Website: home-depot
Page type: newsletter-management
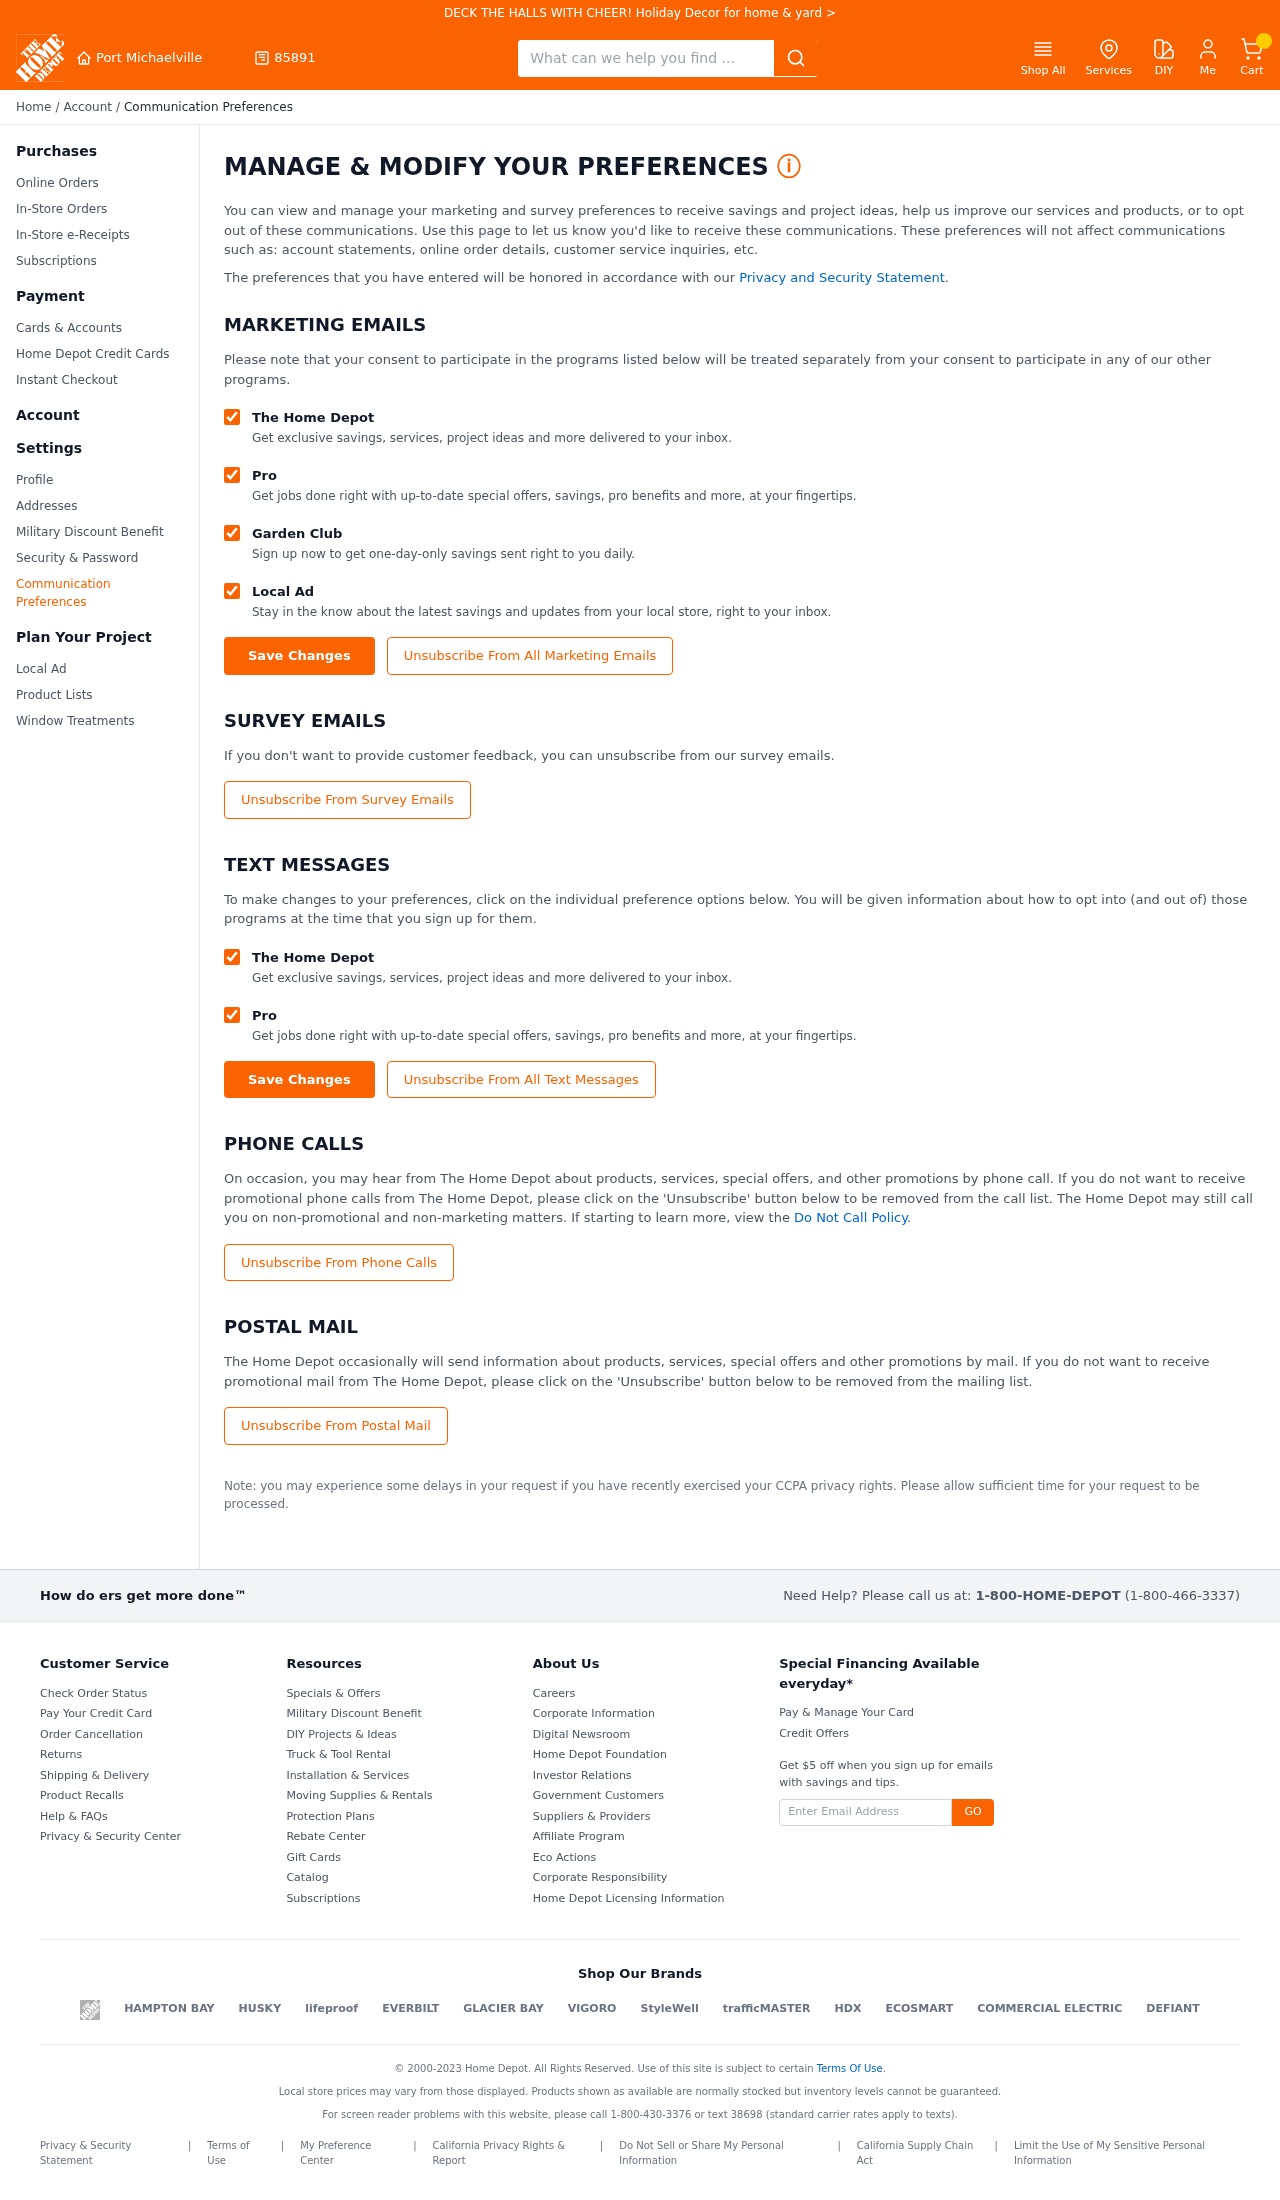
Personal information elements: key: PII_CITY
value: Port Michaelville
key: PII_POSTCODE
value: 85891
Search elements: key: HEADER_SEARCH
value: What can we help you find ...